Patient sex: F
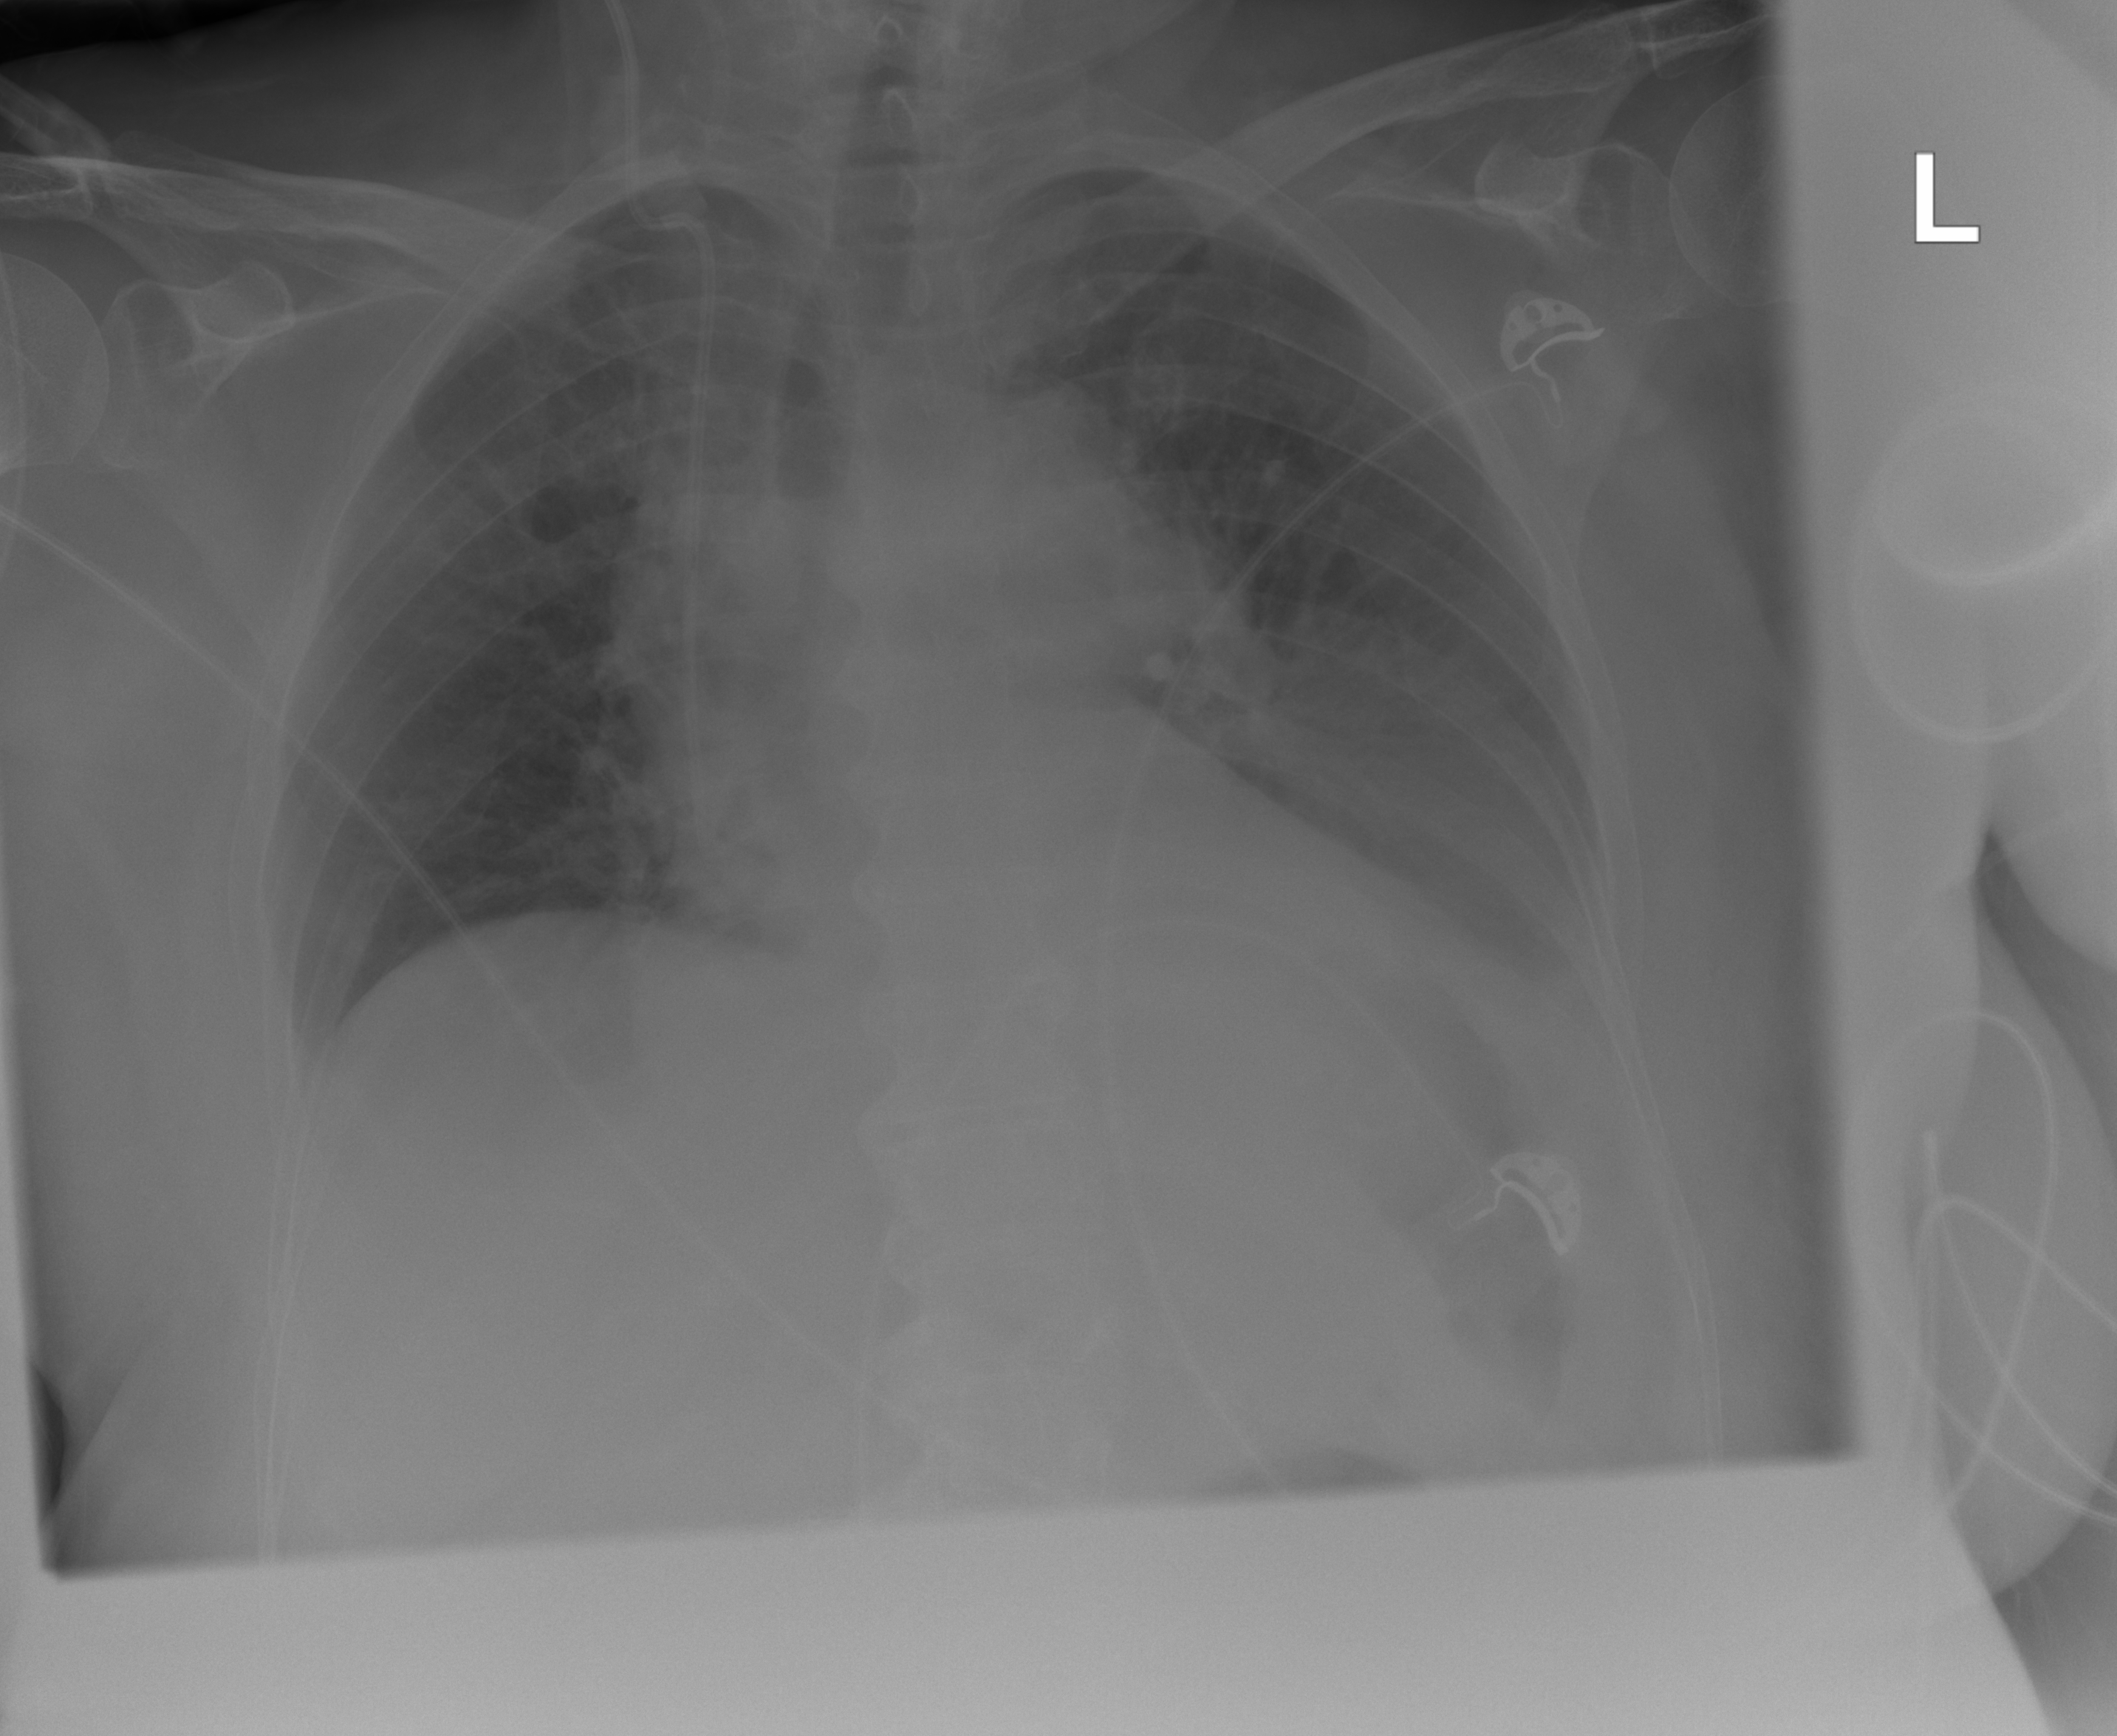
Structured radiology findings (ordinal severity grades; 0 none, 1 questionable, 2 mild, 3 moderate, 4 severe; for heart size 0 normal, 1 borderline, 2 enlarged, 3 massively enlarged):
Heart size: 2
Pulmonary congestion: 2
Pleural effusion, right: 0
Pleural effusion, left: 2
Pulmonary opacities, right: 0
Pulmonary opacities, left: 0
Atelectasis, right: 0
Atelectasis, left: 2